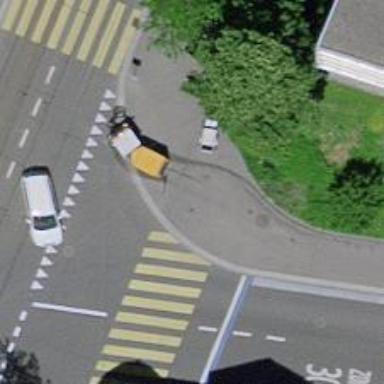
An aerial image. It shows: Kerb barrier.